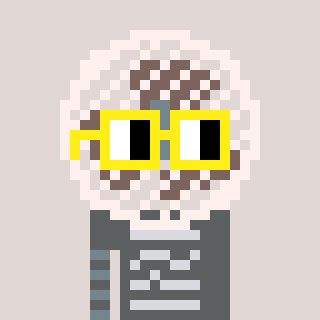
a pixel art character with square yellow glasses, a fan-shaped head and a redpinkish-colored body on a warm background